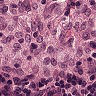
Metastatic tissue present: no